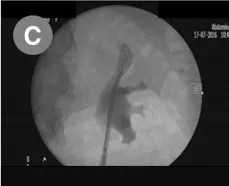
Renal collecting system full exploration.
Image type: radiology (x_ray)